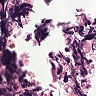
Metastatic tissue present: no